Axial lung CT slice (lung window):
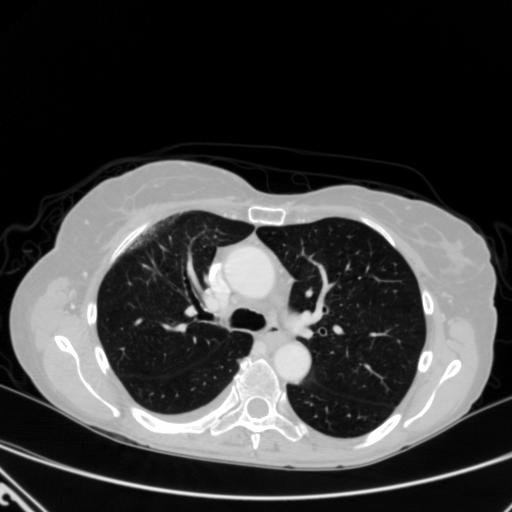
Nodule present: no